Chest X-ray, PA view. Patient: 16 years old, sex M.
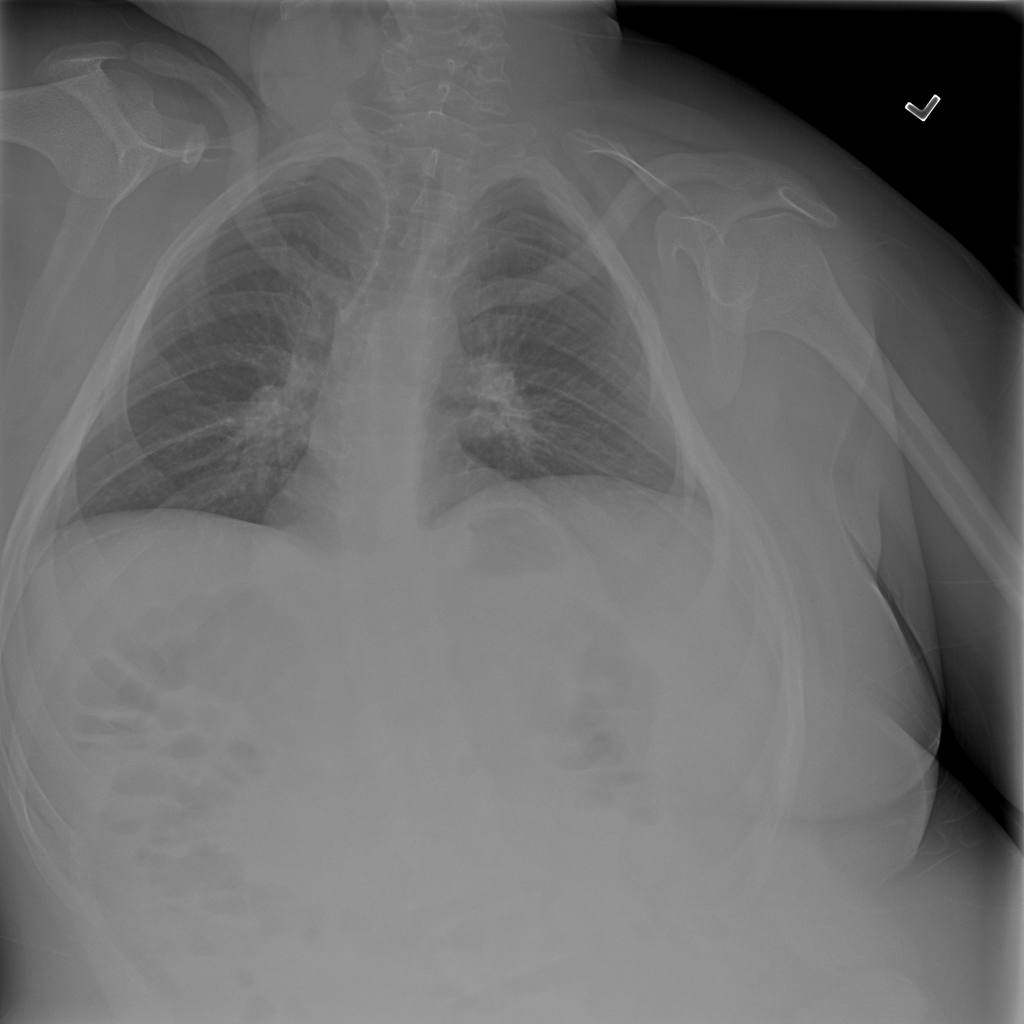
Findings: No Finding